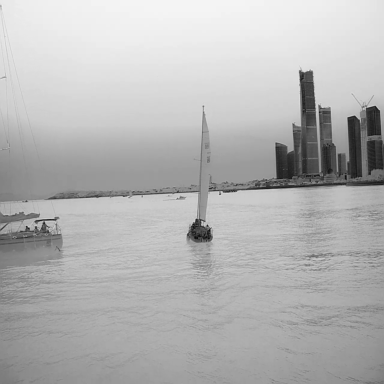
There are two bulk_carriers in the infrared image.